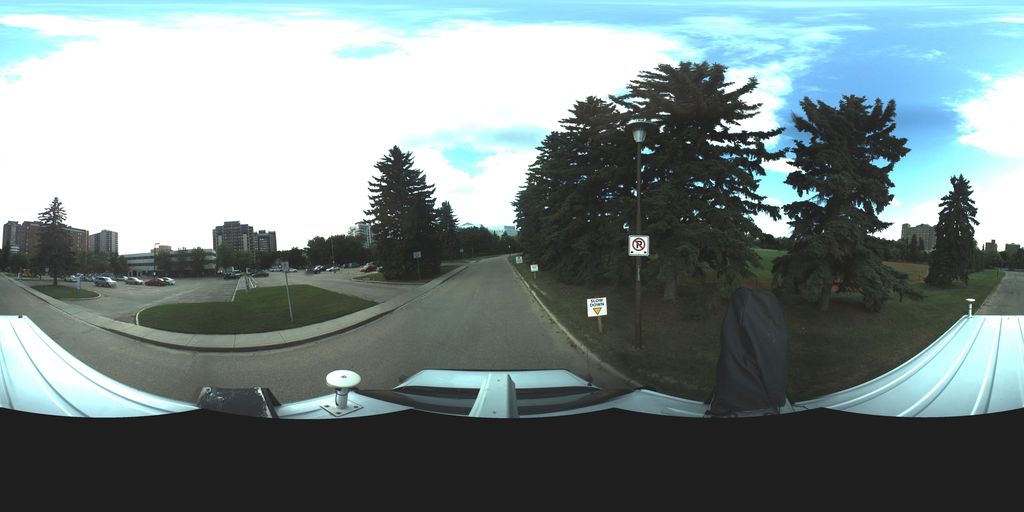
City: saskatoon